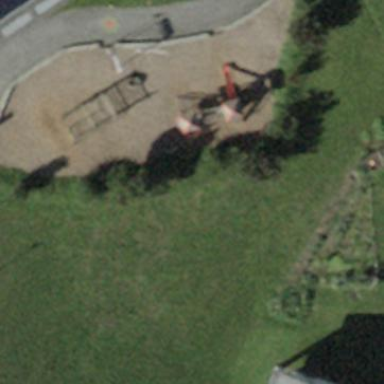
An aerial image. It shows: Playground area for leisure activities on the land.